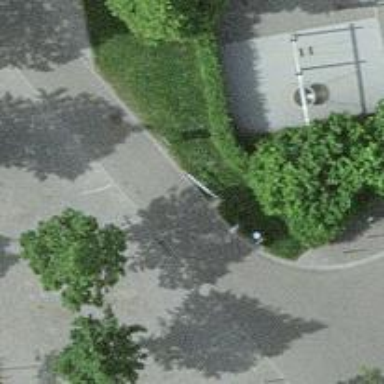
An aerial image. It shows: Swing gate.